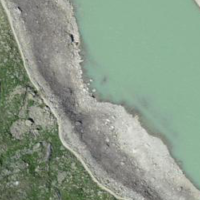
EUNIS habitat code: 14
Species observed at this site:
Gymnadenia conopsea